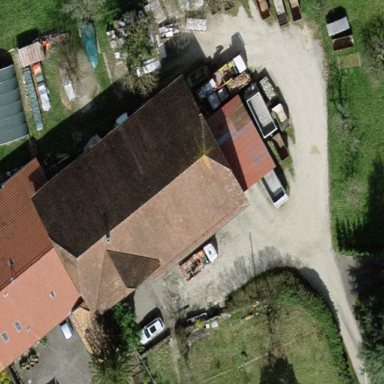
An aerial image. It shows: Farmyard area.